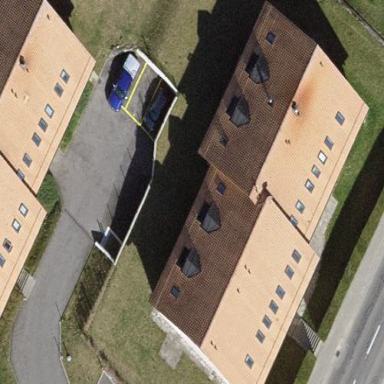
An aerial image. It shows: Simple and straightforward house.